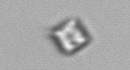
Label: Bacillariophyceae_morphotype1